Aerial crown-view tile of a tropical tree (Barro Colorado Island, Panama), acquired 20250915:
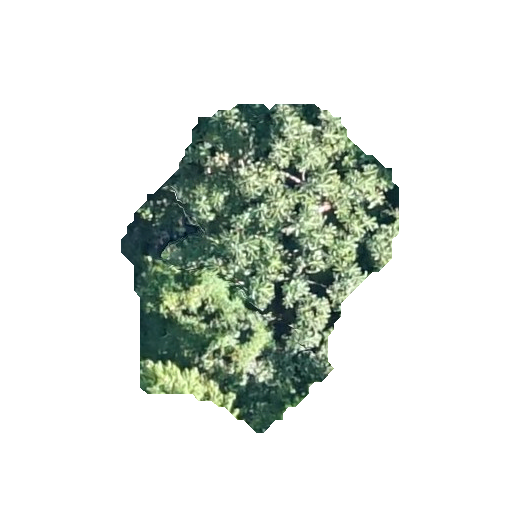
Species: Cecropia insignis
GBIF accepted scientific name: Cecropia insignis
Crown area: 88.566 m²